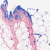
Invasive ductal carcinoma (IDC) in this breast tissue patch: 0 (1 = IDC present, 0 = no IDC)